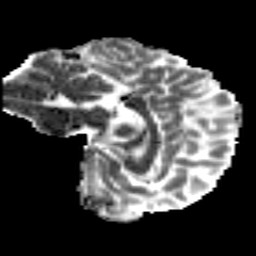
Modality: MD
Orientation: sagittal
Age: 29
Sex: male
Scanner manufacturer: siemens
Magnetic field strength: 3 T
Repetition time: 8.8 s
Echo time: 0.085 s